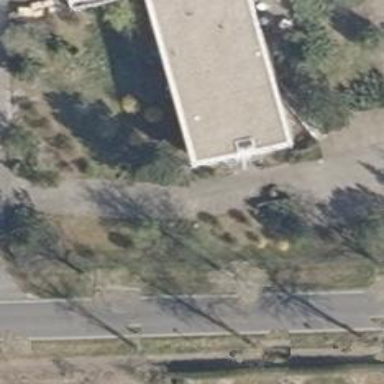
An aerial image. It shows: Office building with flat roof.